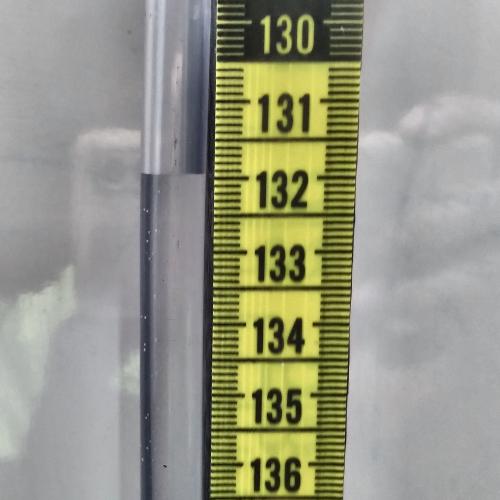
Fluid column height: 131.9 cm